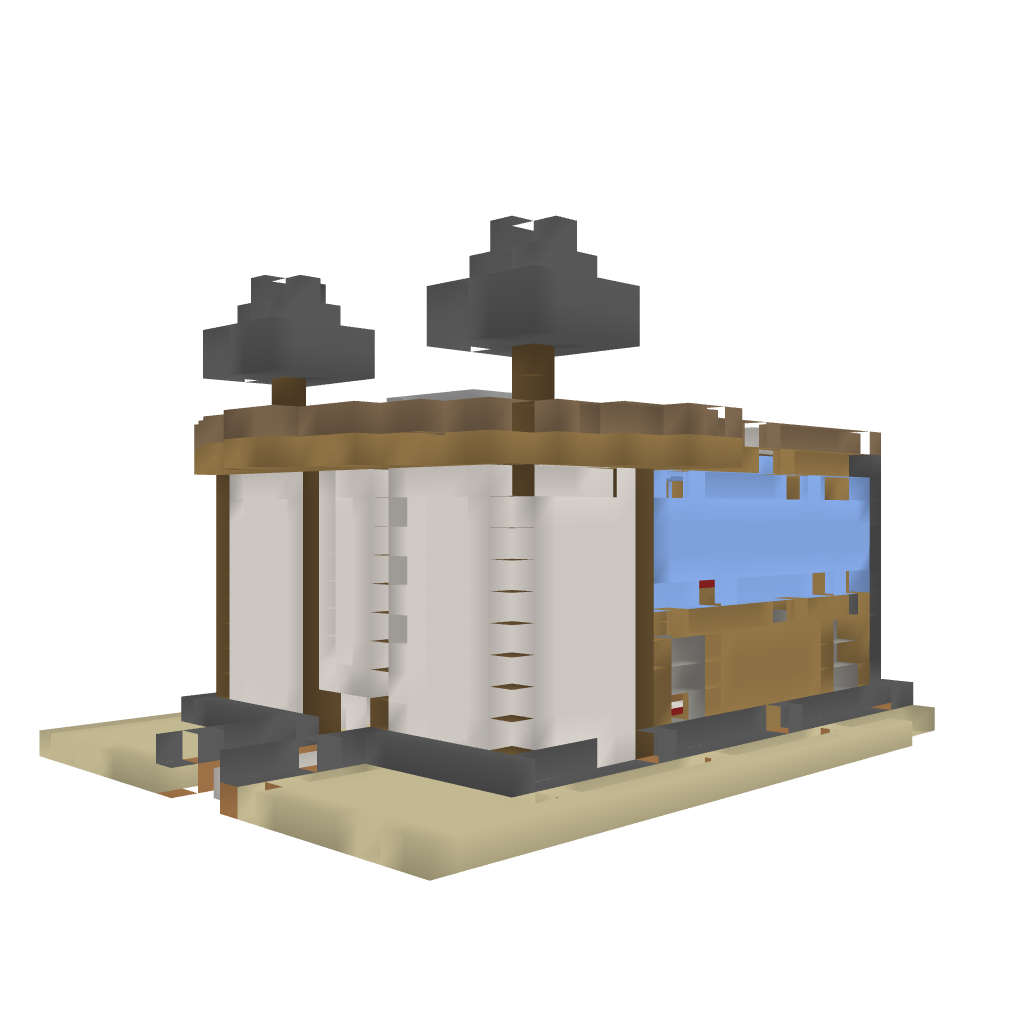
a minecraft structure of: Modern House/Penthouse